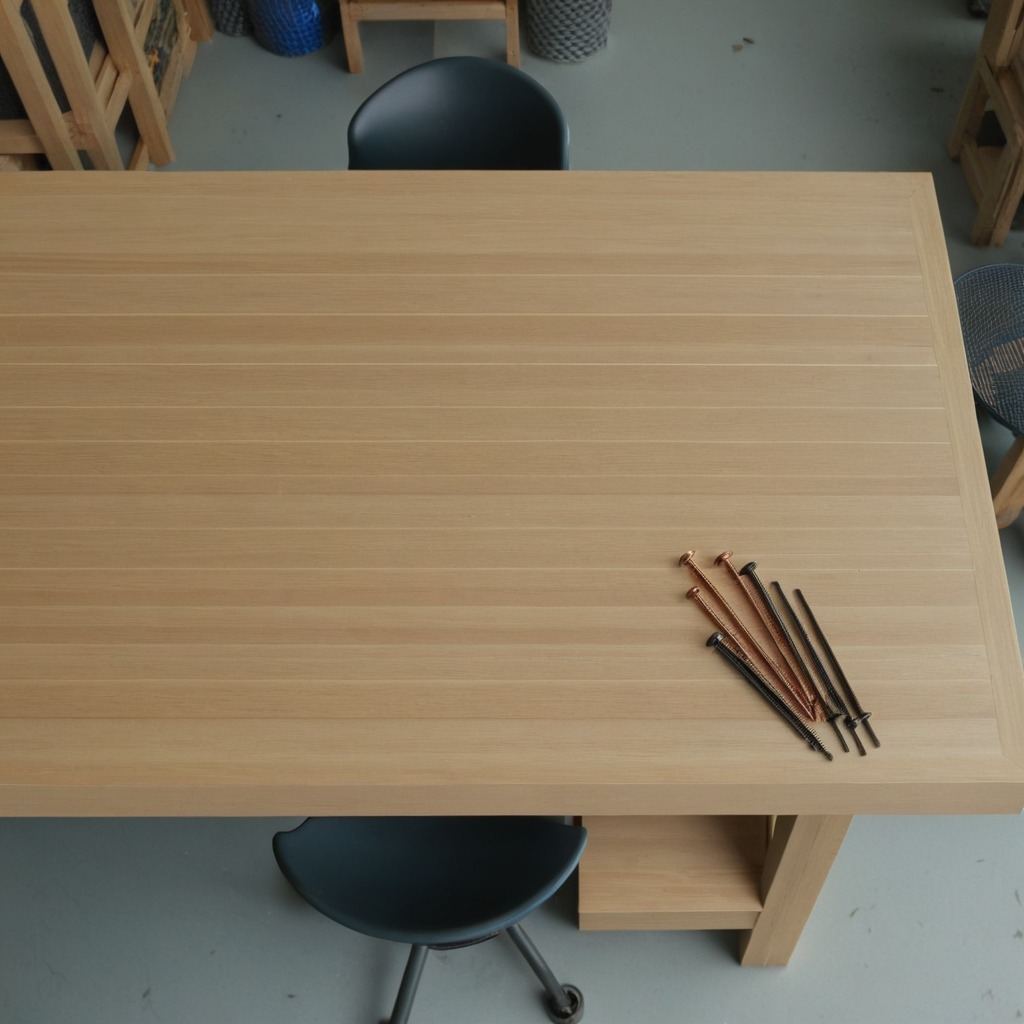
A metal screw lies on the workbench inside a coastal fishing gear workshop.